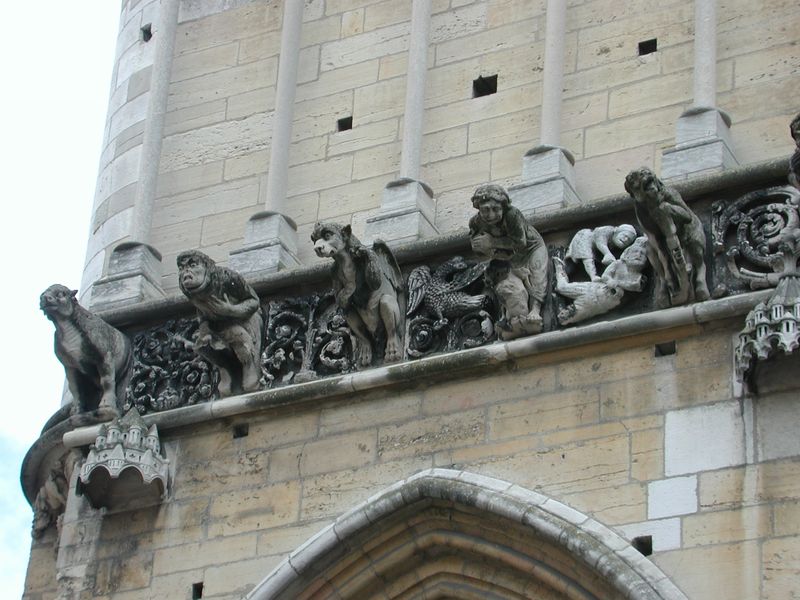
Titel: Dijon, Notre-Dame
Standort: Dijon, Notre-Dame (EU - F)
Schlagwörter: adler, falke, flügel, vogel, stadt, ausschnitt, frau, grau, säulen, blick, gebäude, tier, tiere, wand, architektur, band, mensch, stein, steine, häuser, kirche, front, gotik, affe, skulptur, relief, farbig, bogen, fassade, mauer, figuren, finster, bildhauerei, plastik, steinmetz, foto, eingang, fugen, burg, türme, dom, fries, sims, skulpturen, pforte, sandstein, gotisch, spitzbogen, fabelwesen, fresken, baldachin, fresko, spirale, ungeheuer, wasserspeier, fratzen, bekrönung, untiere, rundpfeiler, straßburg, pfort, gargoyle